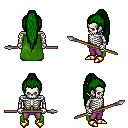
a pixel art fantasy rpg character, male body template, skeleton, green cape, magenta pants, green extra-long topknot hairstyle, gold boots, spear, four views (front, back, left, right), 2x2 character sprite sheet, small pixel art, hard edges, no anti-aliasing